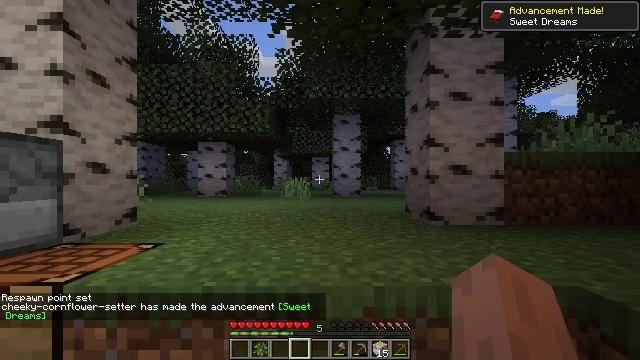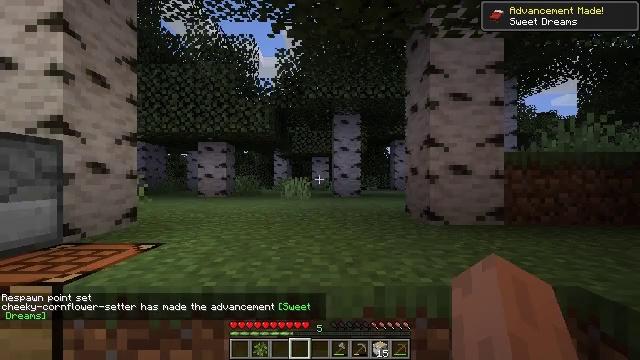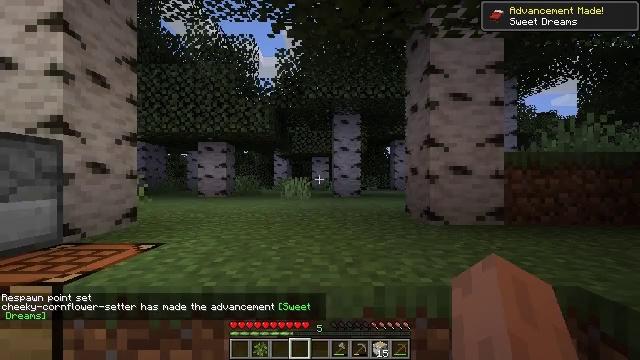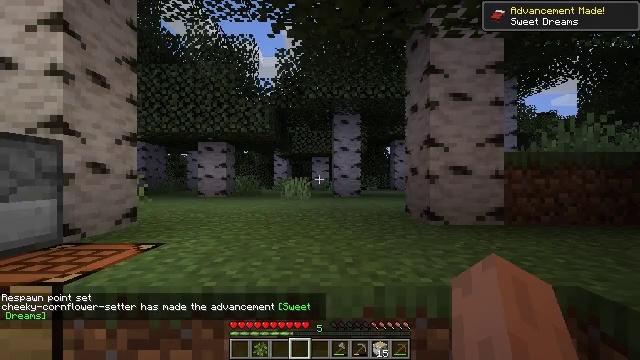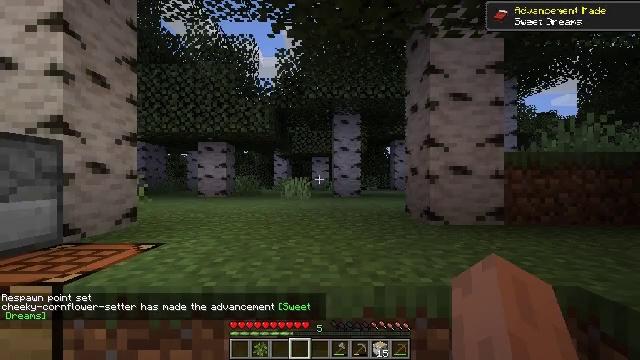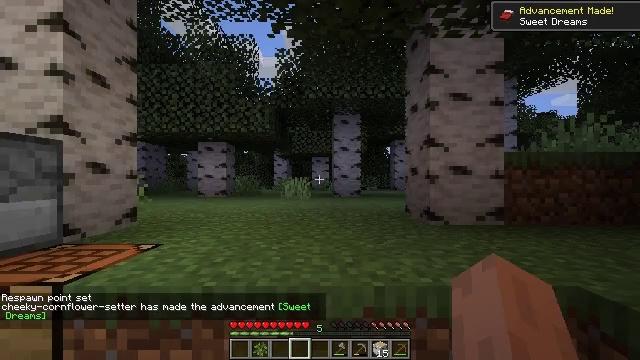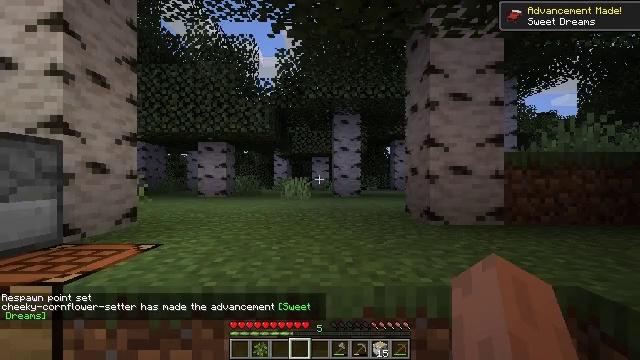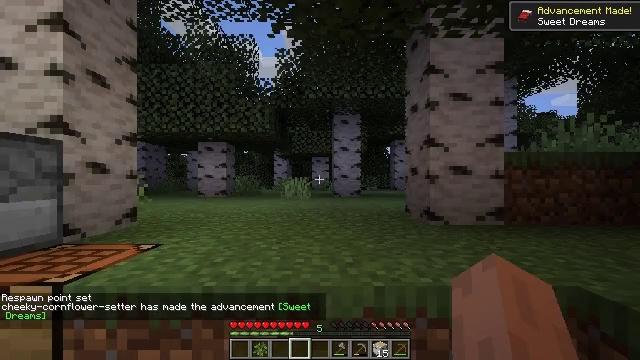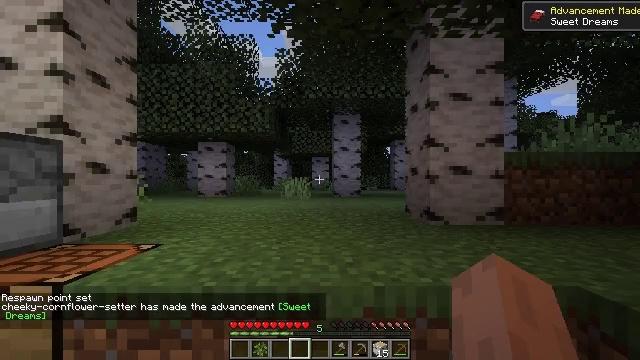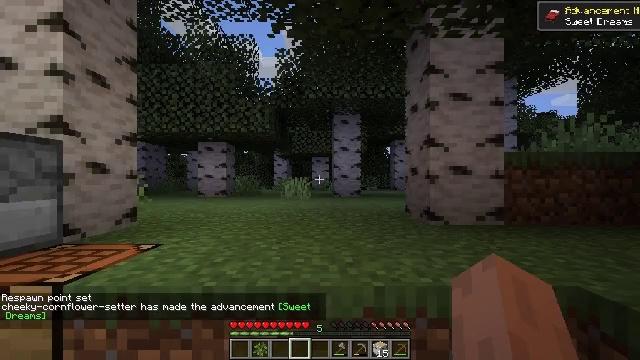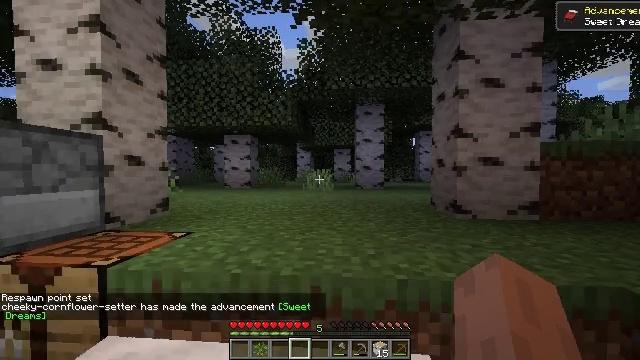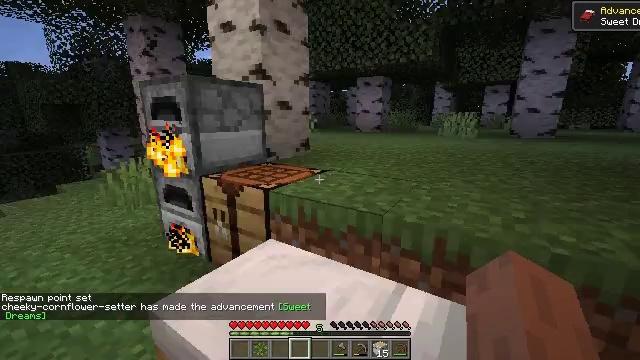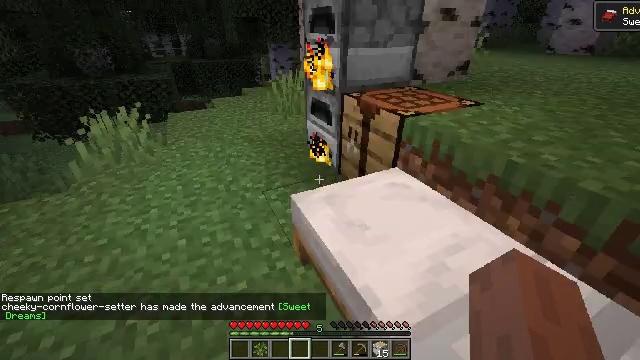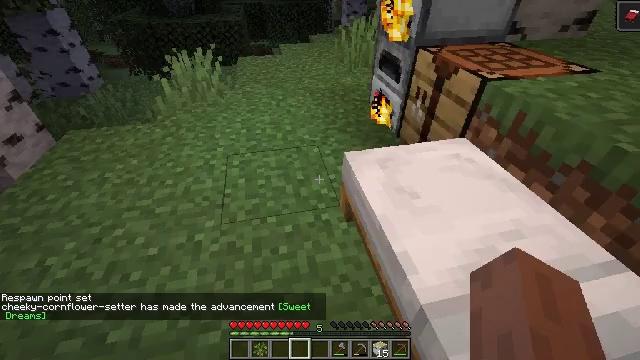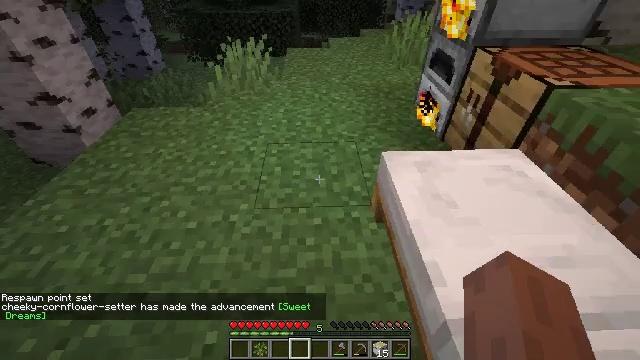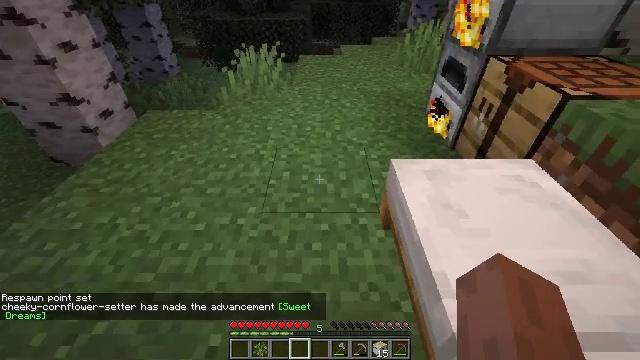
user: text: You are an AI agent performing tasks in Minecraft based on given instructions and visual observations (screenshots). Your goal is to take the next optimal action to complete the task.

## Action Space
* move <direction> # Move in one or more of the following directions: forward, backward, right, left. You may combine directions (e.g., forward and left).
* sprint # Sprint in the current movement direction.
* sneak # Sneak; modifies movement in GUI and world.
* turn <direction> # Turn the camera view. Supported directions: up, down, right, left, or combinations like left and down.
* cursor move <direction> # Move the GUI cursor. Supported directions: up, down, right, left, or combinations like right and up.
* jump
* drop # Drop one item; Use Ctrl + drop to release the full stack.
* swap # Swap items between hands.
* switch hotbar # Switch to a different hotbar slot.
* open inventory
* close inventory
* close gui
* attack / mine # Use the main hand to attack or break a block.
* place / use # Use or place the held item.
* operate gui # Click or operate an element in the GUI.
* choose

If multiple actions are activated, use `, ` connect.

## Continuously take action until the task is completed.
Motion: motion action
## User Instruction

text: craft item air
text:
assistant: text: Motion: no_op
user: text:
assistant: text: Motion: no_op
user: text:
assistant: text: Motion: no_op
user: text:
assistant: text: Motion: no_op
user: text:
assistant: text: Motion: no_op
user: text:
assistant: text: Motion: no_op
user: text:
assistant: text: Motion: no_op
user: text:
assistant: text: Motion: no_op
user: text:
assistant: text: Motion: no_op
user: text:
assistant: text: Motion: turn left and down
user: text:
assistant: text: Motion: turn left and down
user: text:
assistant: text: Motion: turn left and down
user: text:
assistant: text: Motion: turn left and down
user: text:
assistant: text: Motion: turn left and down
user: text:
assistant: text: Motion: turn left and up
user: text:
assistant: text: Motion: no_op
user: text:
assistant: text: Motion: no_op
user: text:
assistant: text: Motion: no_op
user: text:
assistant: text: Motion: turn up
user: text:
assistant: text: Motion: turn right and up
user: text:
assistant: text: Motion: move forward, turn right and up
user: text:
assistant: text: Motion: move forward, turn right and up
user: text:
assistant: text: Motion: move forward
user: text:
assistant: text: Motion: move forward
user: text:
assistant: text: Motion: move forward and move left, turn right and up
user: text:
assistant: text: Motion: move forward and move left, turn right and up
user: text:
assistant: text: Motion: move forward and move left, turn right
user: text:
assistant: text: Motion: move forward and move left, turn right
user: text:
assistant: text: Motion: move forward and move left, turn right
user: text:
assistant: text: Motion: move forward and move left, turn right